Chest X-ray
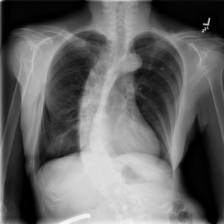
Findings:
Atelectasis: negative
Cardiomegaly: negative
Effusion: negative
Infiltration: negative
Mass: negative
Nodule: positive
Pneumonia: negative
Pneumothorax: negative
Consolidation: negative
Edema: negative
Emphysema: negative
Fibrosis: negative
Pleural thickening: negative
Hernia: negative